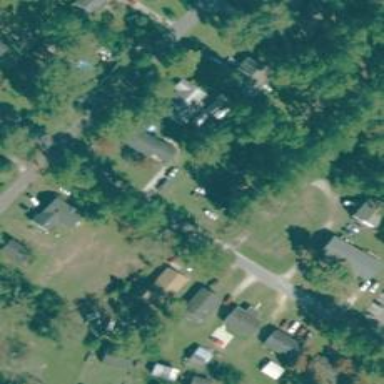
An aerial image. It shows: Residential road.